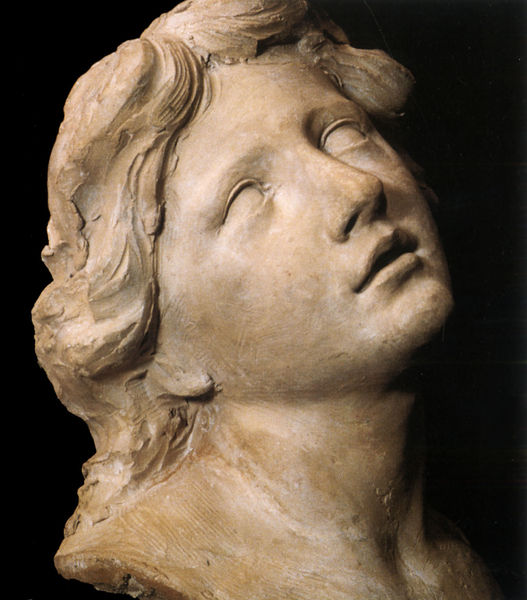
Titel: Entwurf für die Skulptur der Hl. Bibiana
Künstler: Giovanni Lorenzo Bernini
Institution: Privatsammlung (USA)
Schlagwörter: kopf, mädchen, frau, marmor, mund, nase, ohr, blick, jung, augen, gesicht, stein, hals, haare, ohren, skulptur, büste, plastik, oben, offen, blind, portät, bitten, harr, terrakotta, extase, ergeben